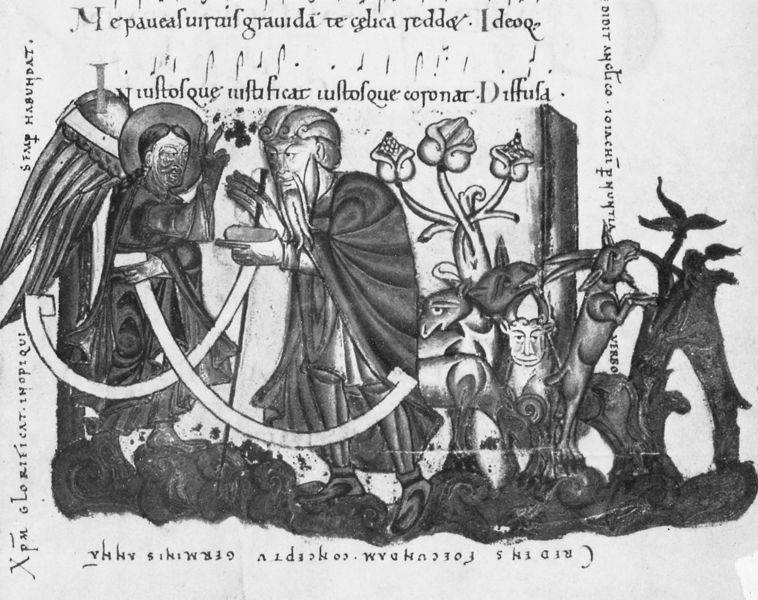
Titel: Caligula A. XIV
Institution: London, British Library
Schlagwörter: flügel, gott, mann, menschen, blume, blumen, zeichnung, tiere, bart, falten, bild, mantel, gewänder, personen, pflanzen, stock, engel, schrift, stab, bischof, lamm, buch, text, heiligenschein, jesus, mittelalter, fabelwesen, hörner, lämmer, hirte, ziegenbock, ziege, gesangbuch, ziegen, latein, zeichnug, sprache